Question: What does Handoff allow?
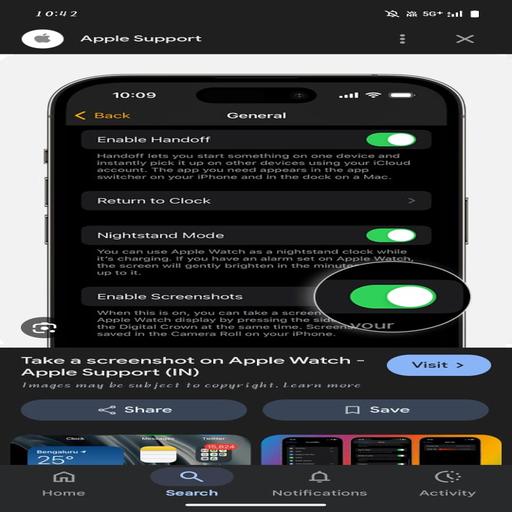
Answer: Pick up tasks.